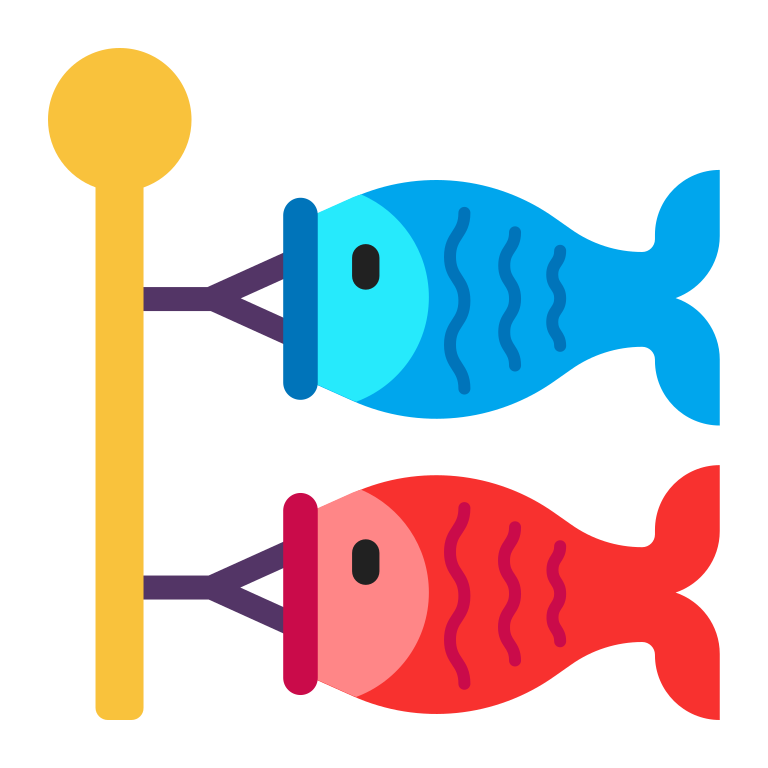
carp streamer flat